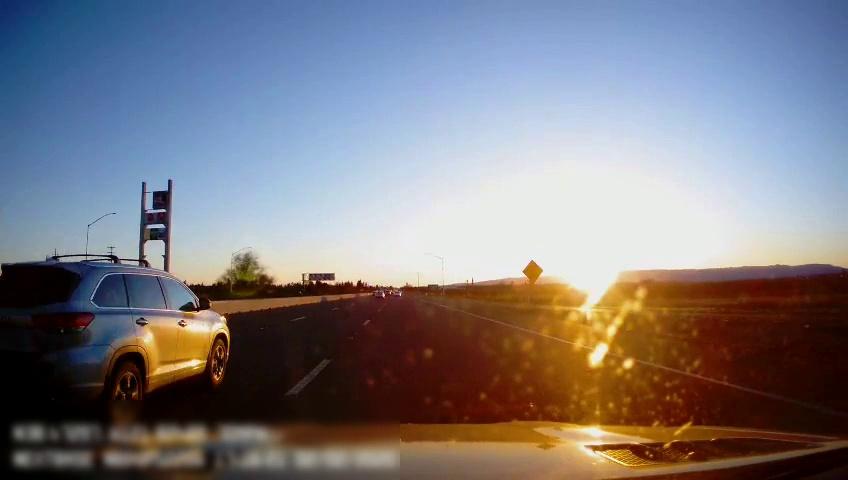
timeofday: Day
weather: Sunny
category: Drivable Space
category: Vehicles | Car
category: Vehicles | SUV
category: Lanes | Alternate Lane
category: Lanes | Current Lane
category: Lanes | Alternate Lane
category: Traffic | Signs
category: Traffic | Signs
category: Traffic | Signs
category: Traffic | Signs